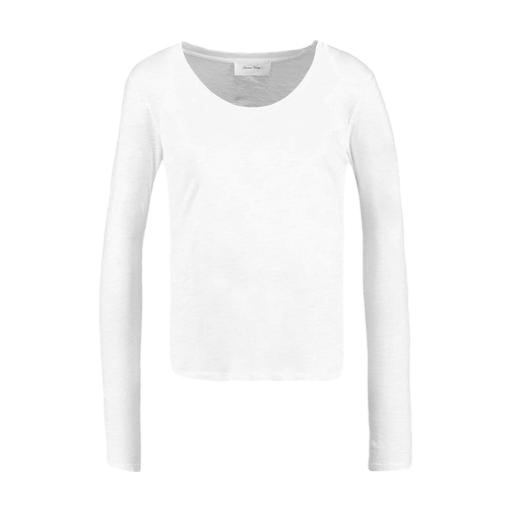
white long sleeve slub tee, white long sleeved t-shirt, white pima t-shirt only macy, white background